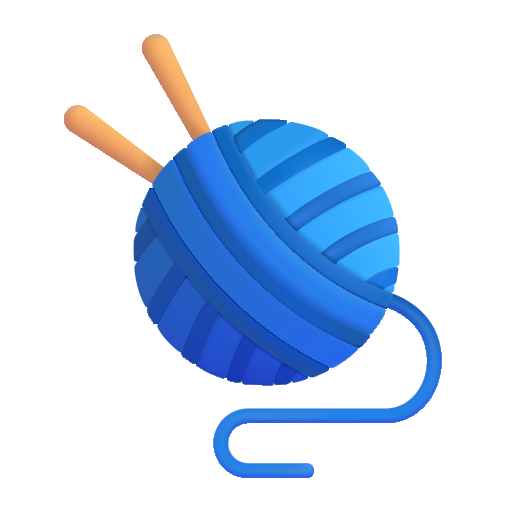
yarn color